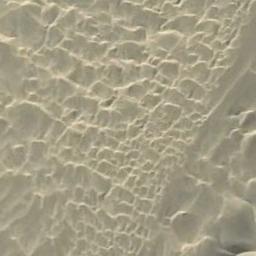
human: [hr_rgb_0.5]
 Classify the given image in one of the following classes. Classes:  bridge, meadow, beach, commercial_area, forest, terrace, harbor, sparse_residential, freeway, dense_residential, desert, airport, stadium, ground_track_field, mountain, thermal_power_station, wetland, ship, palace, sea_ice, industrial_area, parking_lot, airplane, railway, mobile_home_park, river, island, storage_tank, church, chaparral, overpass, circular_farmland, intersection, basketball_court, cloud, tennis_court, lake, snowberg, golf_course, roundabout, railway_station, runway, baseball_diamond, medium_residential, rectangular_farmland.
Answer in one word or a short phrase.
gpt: desert